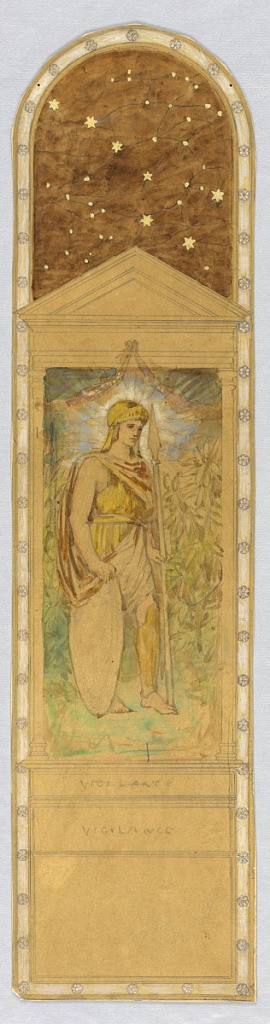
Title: Vigilance, Design for a Stained Glass Window
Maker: Francis Augustus Lathrop, American, 1849–1909
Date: ca. 1890
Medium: Brush and watercolor, gouache, graphite on tracing paper
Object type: Drawing
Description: Tall, vertical composition with top arched. Center, man in a helmet holding a spear and shield.  He stands facing slightly to the right.  Foliage left and right. Stars above, showing Big Dipper constellation. Vigilance written on base below, twice. Border of rosettes.